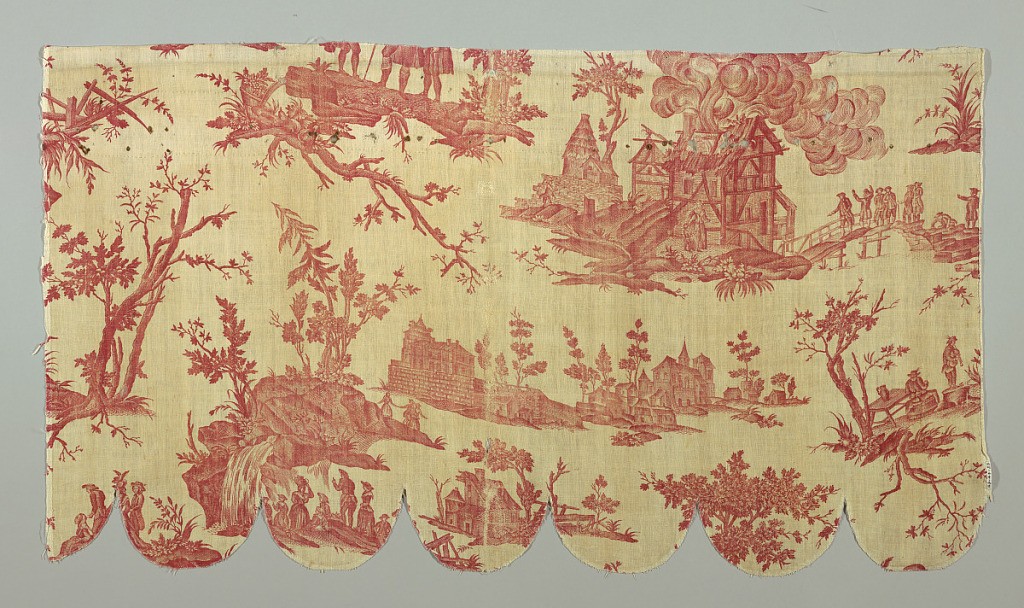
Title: Textile
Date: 18th century
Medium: cotton Technique: printed by engraved copper plate on plain weave
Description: "Le Seigneur de Village". Vignettes with country scenes, one with trees growing on rocks and a waterfall, another with a barn on fire. Printed in red on white.